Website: crate-barrel
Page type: address-validator
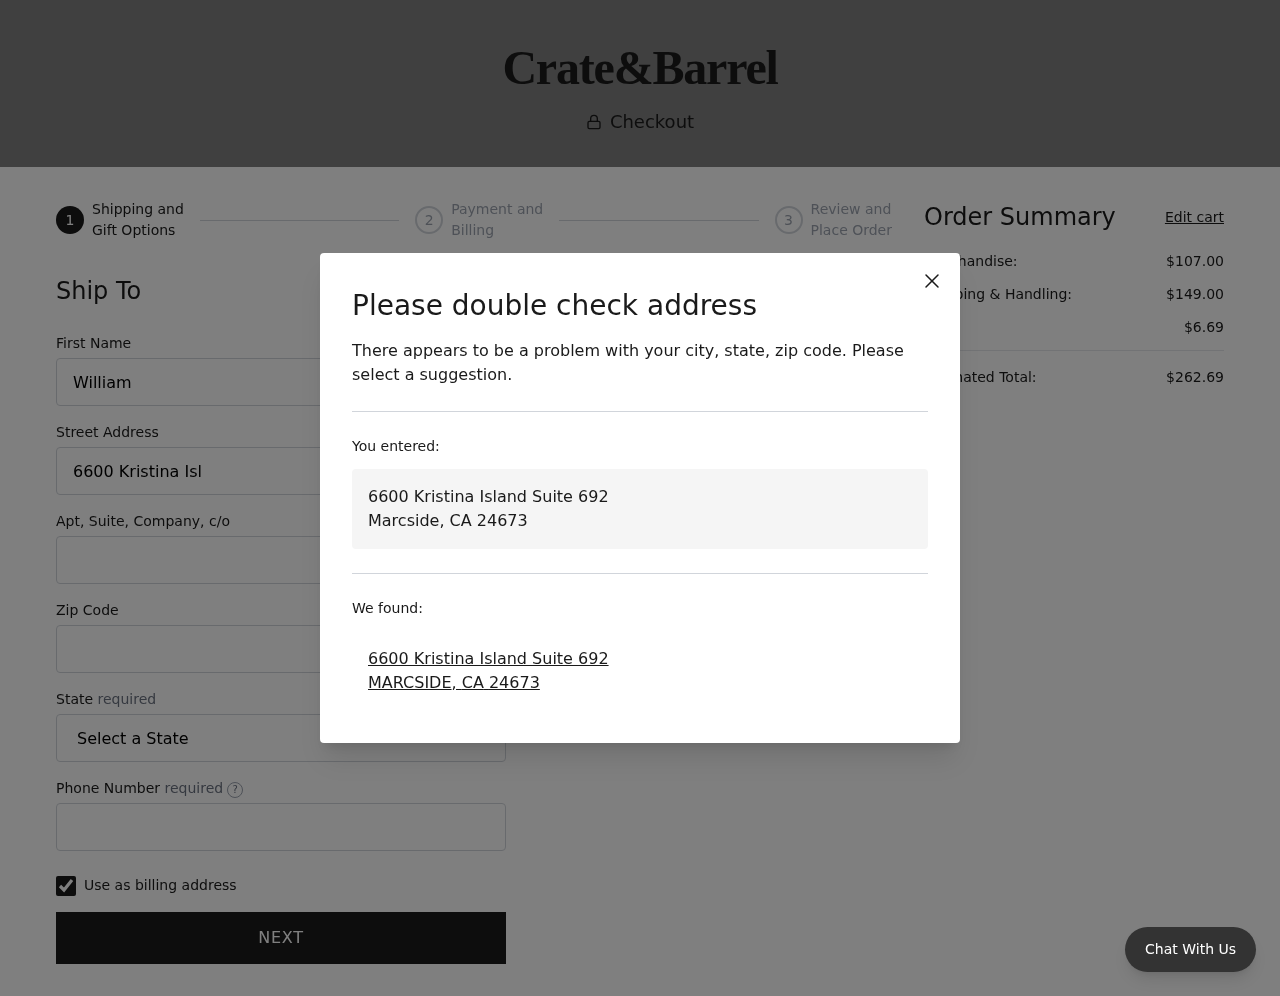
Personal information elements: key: PII_CITY
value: Marcside
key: PII_CITY
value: MARCSIDE
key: PII_FIRSTNAME
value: William
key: PII_PHONE
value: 8089766072
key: PII_POSTCODE
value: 24673
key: PII_STATE
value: California
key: PII_STATE_ABBR
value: CA
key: PII_STREET
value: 6600 Kristina Island Suite 692
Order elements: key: ORDER_SUBTOTAL
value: $107.00
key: ORDER_SHIPPING_COST
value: $149.00
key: ORDER_TAX
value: $6.69
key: ORDER_TOTAL
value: $262.69